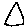
Label: triangle